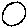
Label: circle